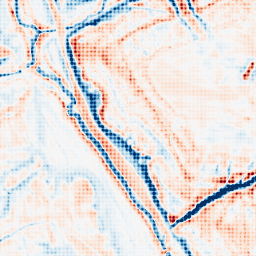
Category: edge_preserving
Decomposition family: bilateral
Decomposition parameters: d: 21
sigma_color: 75
sigma_space: 75
Upsampling method: sinc_blackman
Upsampling parameters: scale: 4
kernel_size: 4
Upsampling scale: 4